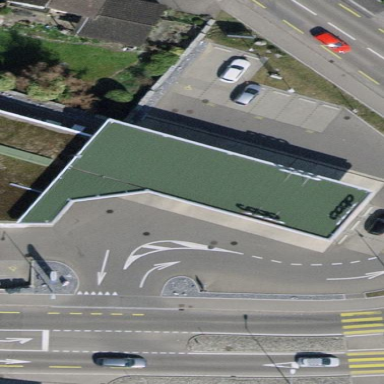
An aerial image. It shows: View of roof of building.